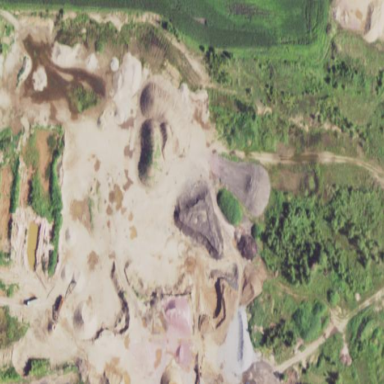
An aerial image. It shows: Quarry area.